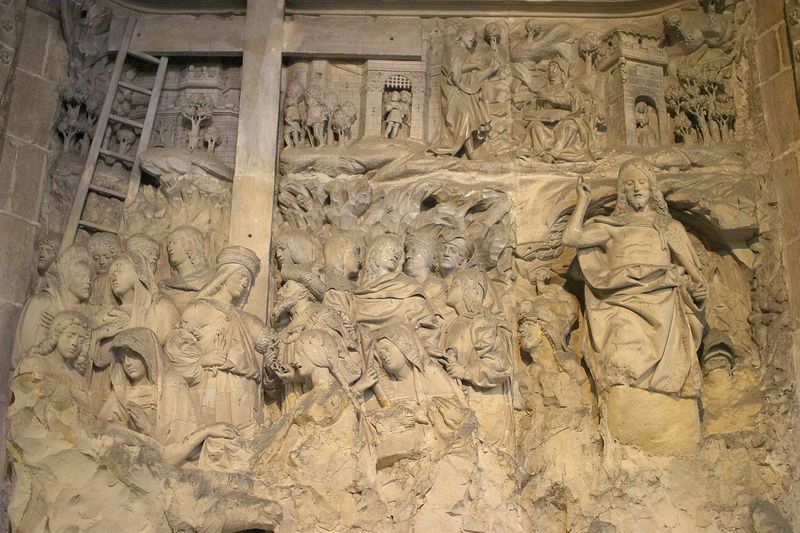
Titel: Kathedrale von Burgos
Künstler: Juan de Colonia
Standort: Burgos (EU - E); Burgos, Kathedrale (EU - E)
Schlagwörter: baum, gestein, mann, weiß, bäume, frauen, menschen, stadt, frau, hut, hüte, köpfe, männer, säule, schleier, schloss, leute, gesichter, mütze, mützen, arm, mensch, stein, gitter, kirche, gewand, mantel, krone, skulptur, kopfbedeckung, relief, mauer, leiter, soldaten, weiber, tor, eingang, burg, kreuz, durcheinander, menschenmenge, altar, portal, stadttor, christus, grab, jesus, jesus christus, kreuzigung, gefangene, königin, heilige, jünger, maria, heiland, jerusalem, auferstehung, erlöser, burgtor, apostel, fallgitter, olivenbäume, ölberg, kreuzweg, messias, chrstus, gottessohn, sohn gottes, christkind, kruzigung, via crucis, christkönig, heilland, erretter, jesus von nazaret